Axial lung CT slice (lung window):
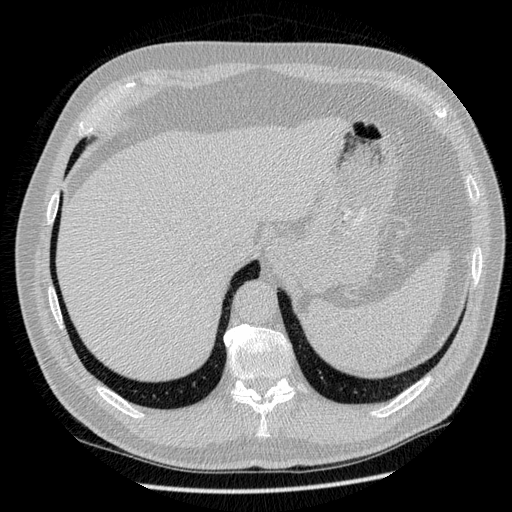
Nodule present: no